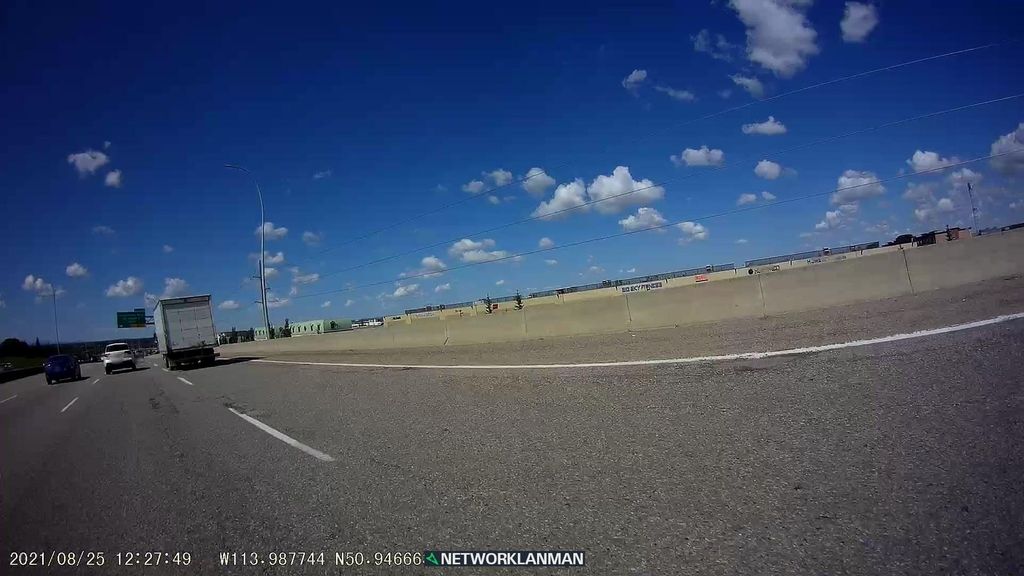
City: calgary